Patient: sex M, age 72
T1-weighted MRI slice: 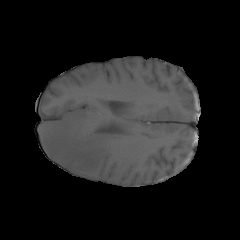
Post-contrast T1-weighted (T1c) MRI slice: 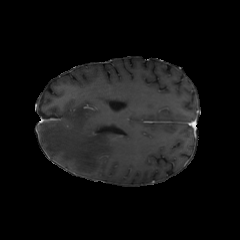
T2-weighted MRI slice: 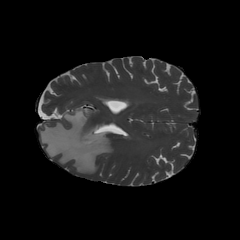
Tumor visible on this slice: yes
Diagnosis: Glioblastoma, IDH-wildtype
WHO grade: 4